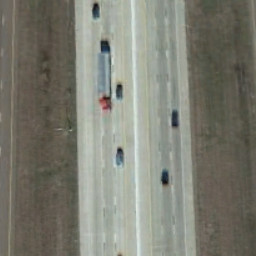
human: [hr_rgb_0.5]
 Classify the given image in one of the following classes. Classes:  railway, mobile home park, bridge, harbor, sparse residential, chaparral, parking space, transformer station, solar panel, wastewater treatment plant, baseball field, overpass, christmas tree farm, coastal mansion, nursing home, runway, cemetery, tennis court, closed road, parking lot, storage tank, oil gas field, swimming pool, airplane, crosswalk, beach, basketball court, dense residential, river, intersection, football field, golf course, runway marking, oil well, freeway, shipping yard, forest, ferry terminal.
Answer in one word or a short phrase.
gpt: freeway